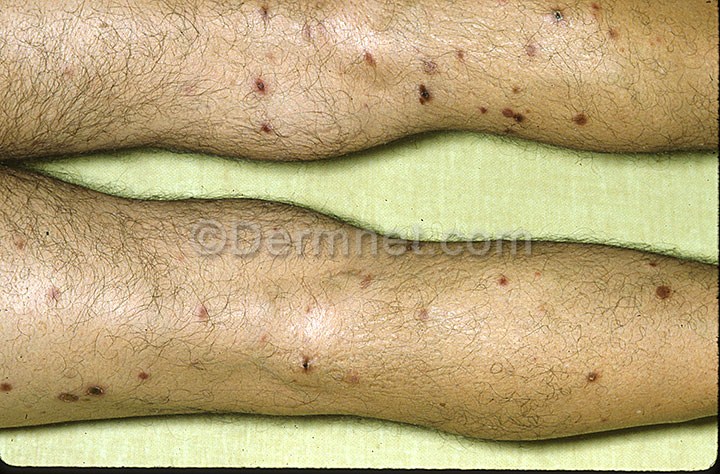
Disease: Psoriasis pictures Lichen Planus and related diseases